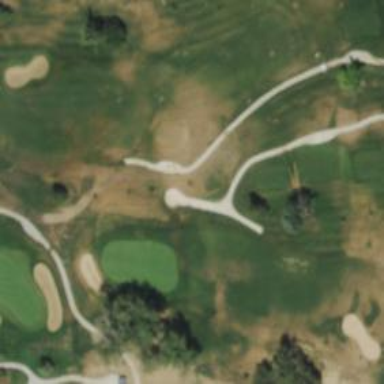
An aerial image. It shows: Path designated for golf carts.